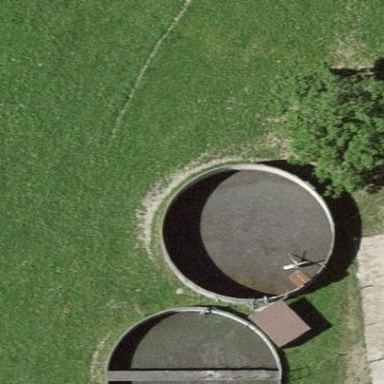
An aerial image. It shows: Storage tank with man-made structure.